Question: I'm looking for a method to define an area of the screen that the mouse cannot leave. I have been directed by rob mayoff, the answerer of <URL> question, that I can use a Quartz Event Tap to detect mouse events. This puts me part of the way to the solution to THIS question.
I need to define an irregular area of the screen, not just a rectangle, that the mouse cannot leave. I have been researching this and the only idea I can come up with is using a bitmap to define the irregular area, as it will be very oddly shaped. However, I am open to solutions other than using a bitmap.
Since this must be done on a Mac, I've determined that I will have to use objective C / Cocoa .
I need to know how to define the area and, equally importantly, how to find the closest point in the area to the mouse (so that I can move the mouse to it if the mouse tries to move outside of the area).
This is similar to what the restricted area will look like:

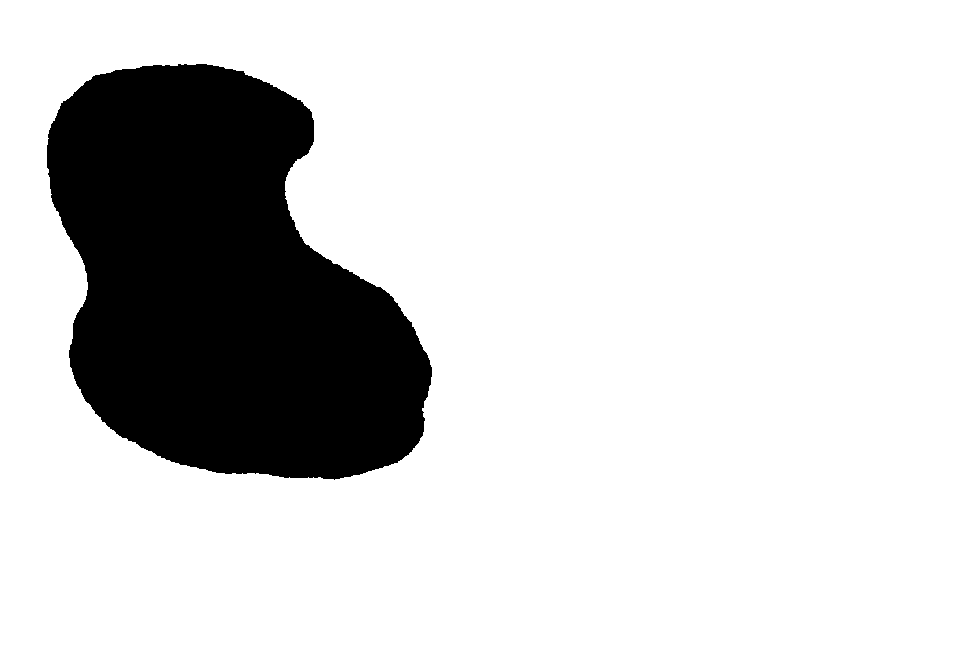
Answer: Load your mask into an 'NSBitmapImageRep'. For example:
'''
mask = [NSBitmapImageRep imageRepWithData:[NSData dataWithContentsOfFile:[[NSBundle mainBundle] pathForImageResource:@"mask"]]];
'''
Test your position against the mask like this:
'''
- (BOOL)isAllowablePoint:(CGPoint)point
{
if (point.x < 0 || point.y < 0 || point.x >= mask.pixelsWide || point.y >= mask.pixelsHigh)
return NO;
NSUInteger pixel[4];
[mask getPixel:pixel atX:point.x y:point.y];
return pixel[0] == 0;
}
'''
Make sure your mask image is saved at 72 dpi. You can check/fix this by opening the image in Preview. Choose Tools > Adjust Size, and make sure the resolution box says 72.